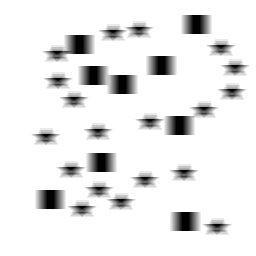
Squares: 9
Triangles: 0
Stars: 19
Total shapes: 28